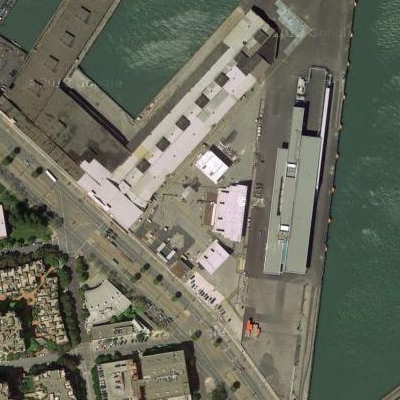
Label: cIndustry